Question: I've decided to use a table header view in my app to hold a search bar and a UISegmentedControl. Here is the 'viewDidLoad' of the view controller:
'''
- (void)viewDidLoad
{
[super viewDidLoad];
self.searchBar = [[UISearchBar alloc] initWithFrame:CGRectMake(0, 65, 320, 44)];
[self.searchBar sizeToFit];
[self.searchBar setUserInteractionEnabled:YES];
[self setSearchController:[[UISearchDisplayController alloc] initWithSearchBar:self.searchBar contentsController:self]];
self.mainSegment = [[UISegmentedControl alloc] initWithItems:@[@"YouTube", @"iTunes"]];
[self.mainSegment setFrame:CGRectMake(8, 109, 305, 29)];
[self.mainSegment setSelectedIndex:0];
[self.mainSegment addTarget:self action:@selector(searchTypeChanged:) forControlEvents:UIControlEventValueChanged];
[self.mainSegment setUserInteractionEnabled:YES];
UIView* headerView = [[UIView alloc] initWithFrame:CGRectMake(0, 0, 320, 65)];
[headerView setBackgroundColor:[UIColor clearColor]];
[headerView addSubview:self.searchBar];
[headerView addSubview:self.mainSegment];
[headerView bringSubviewToFront:self.searchBar];
[headerView bringSubviewToFront:self.mainSegment];
[headerView setUserInteractionEnabled:YES];
self.tableView.tableHeaderView = headerView;
self.tableView.userInteractionEnabled = YES;
}
'''
This produces a good result:

However, I can't interact with the search bar or the segmented control. I tried setting userInteractionEnabled to YES as shown above, but the problem still remains. Any ideas?
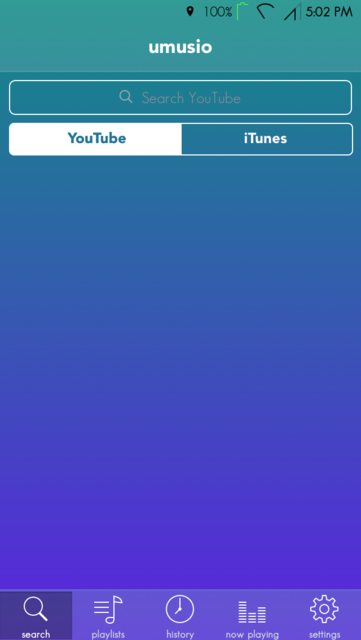
Answer: The height of your header view is 65 points. You're inserting your searchbar at Y=65 so it's beyond the bounds of the header rect. Move your searchbar to Y=0 and your segmented control below it, and it's going to work just fine.
Have a nice day :)